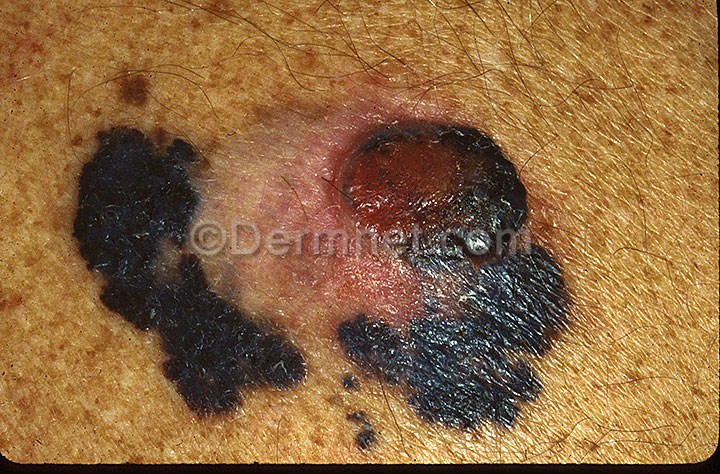
Disease: Melanoma Skin Cancer Nevi and Moles